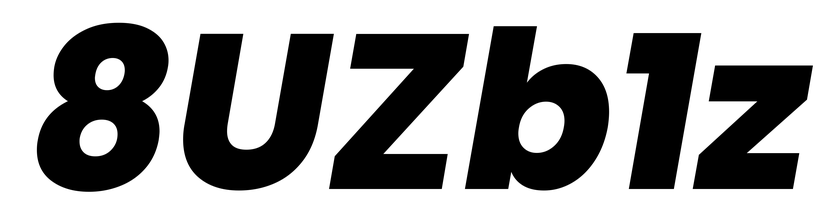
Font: Poppins-ExtraBoldItalic